Field crop: maize
Growth stage: 2
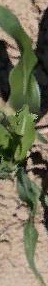
Species: maize